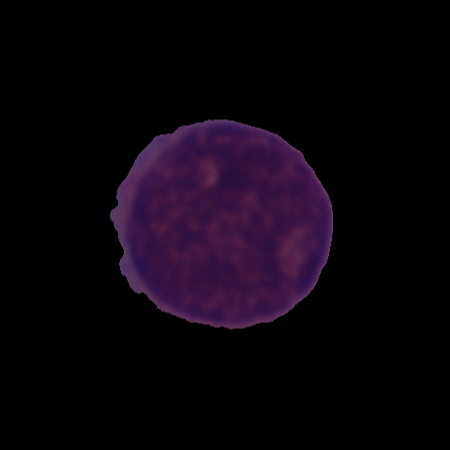
Label: cancer